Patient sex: M
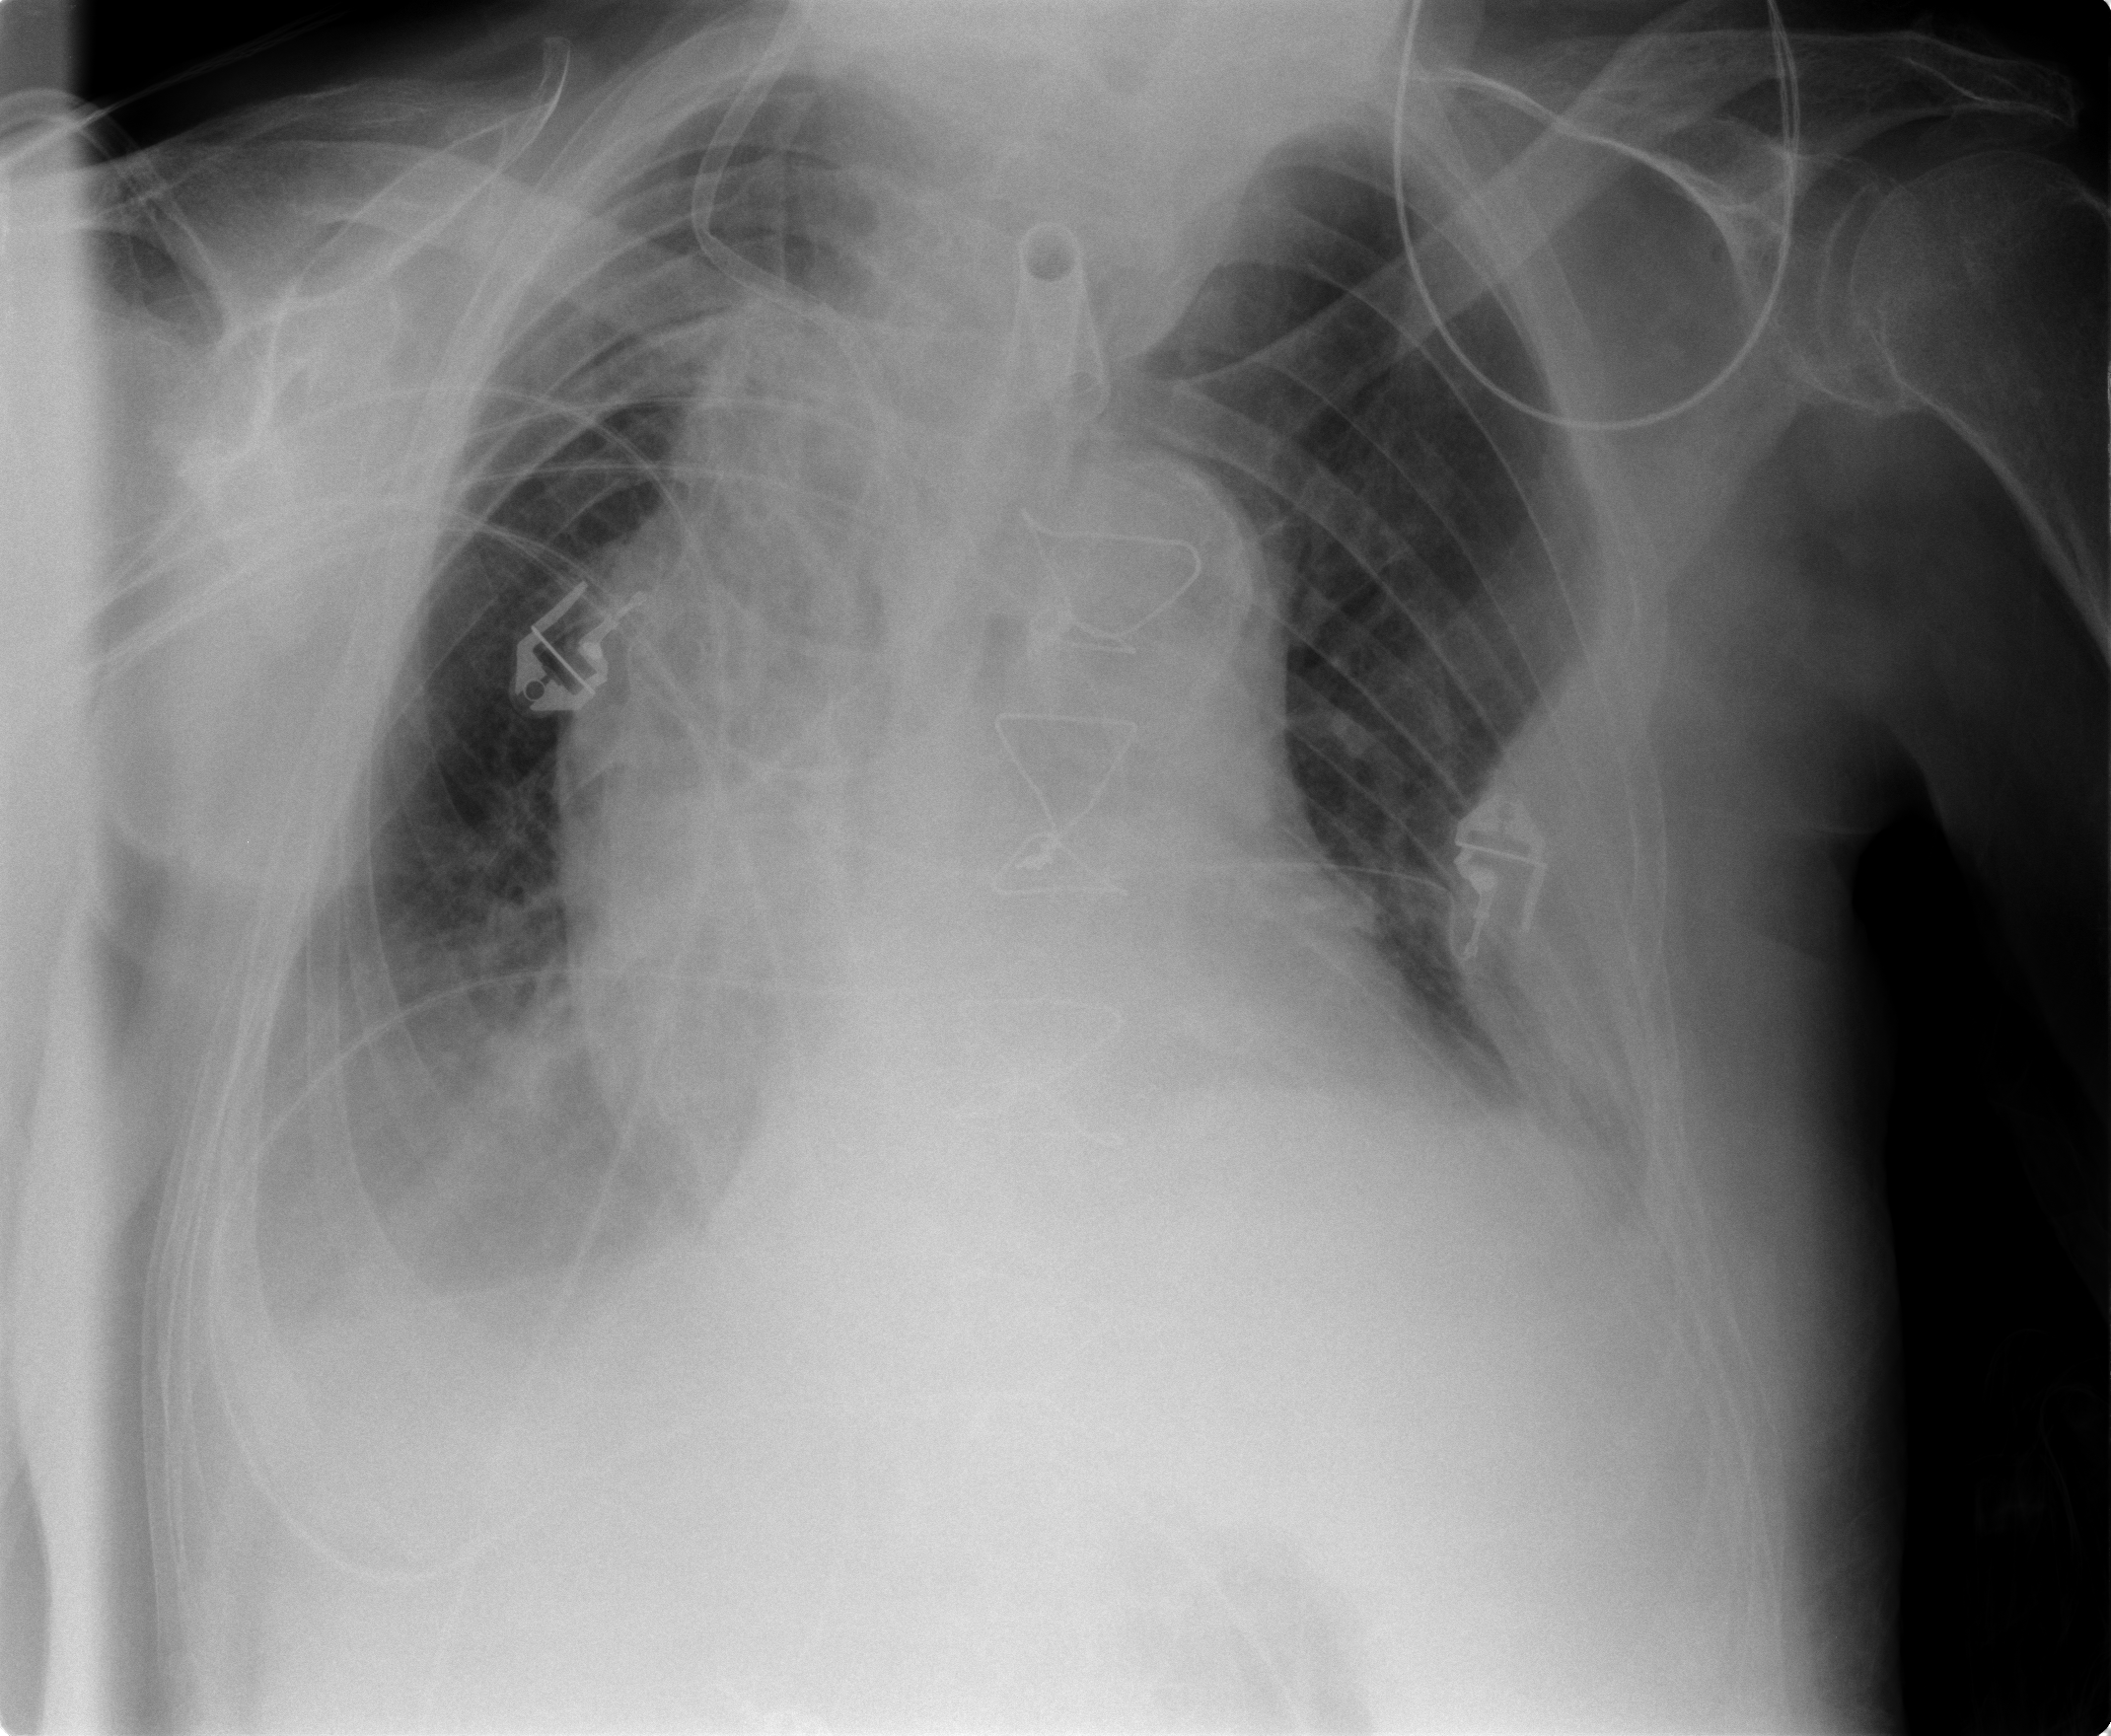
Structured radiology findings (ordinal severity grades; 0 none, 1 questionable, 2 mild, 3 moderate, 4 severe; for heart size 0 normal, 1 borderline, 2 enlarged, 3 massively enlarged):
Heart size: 3
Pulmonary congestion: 2
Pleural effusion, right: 2
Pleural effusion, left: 2
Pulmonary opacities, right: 1
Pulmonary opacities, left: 1
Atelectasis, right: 2
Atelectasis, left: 2